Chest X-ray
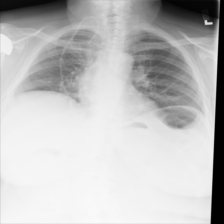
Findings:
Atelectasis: positive
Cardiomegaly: negative
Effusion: negative
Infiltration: negative
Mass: negative
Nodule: negative
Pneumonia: negative
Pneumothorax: negative
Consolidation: negative
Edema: negative
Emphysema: negative
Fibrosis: negative
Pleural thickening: negative
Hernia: negative